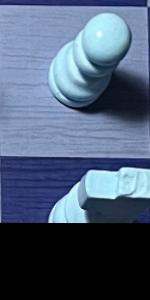
Label: Knight_White